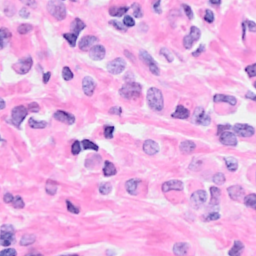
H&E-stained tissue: Breast